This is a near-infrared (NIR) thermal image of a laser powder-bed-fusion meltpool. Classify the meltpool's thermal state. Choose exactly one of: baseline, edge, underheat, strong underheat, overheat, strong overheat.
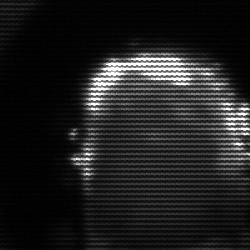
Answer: baseline